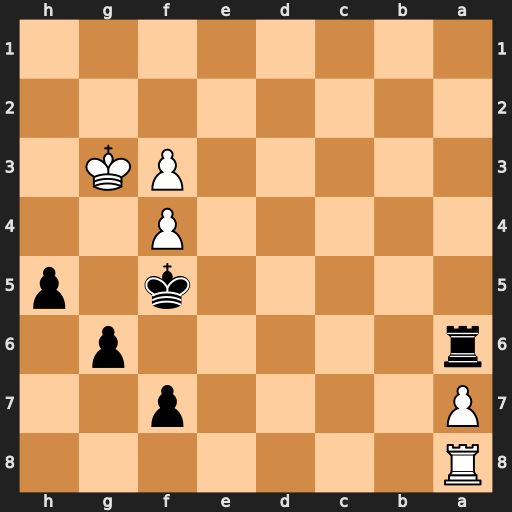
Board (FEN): R7/P4p2/r5p1/5k1p/5P2/5PK1/8/8
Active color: b
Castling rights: -
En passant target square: -
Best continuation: h4+ Kxh4 Kxf4